Interaction volume radius: 5 \u00c5
Interaction volume height: 15 \u00c5
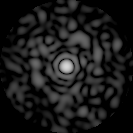
Disorder parameter: 0.8575